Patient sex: F
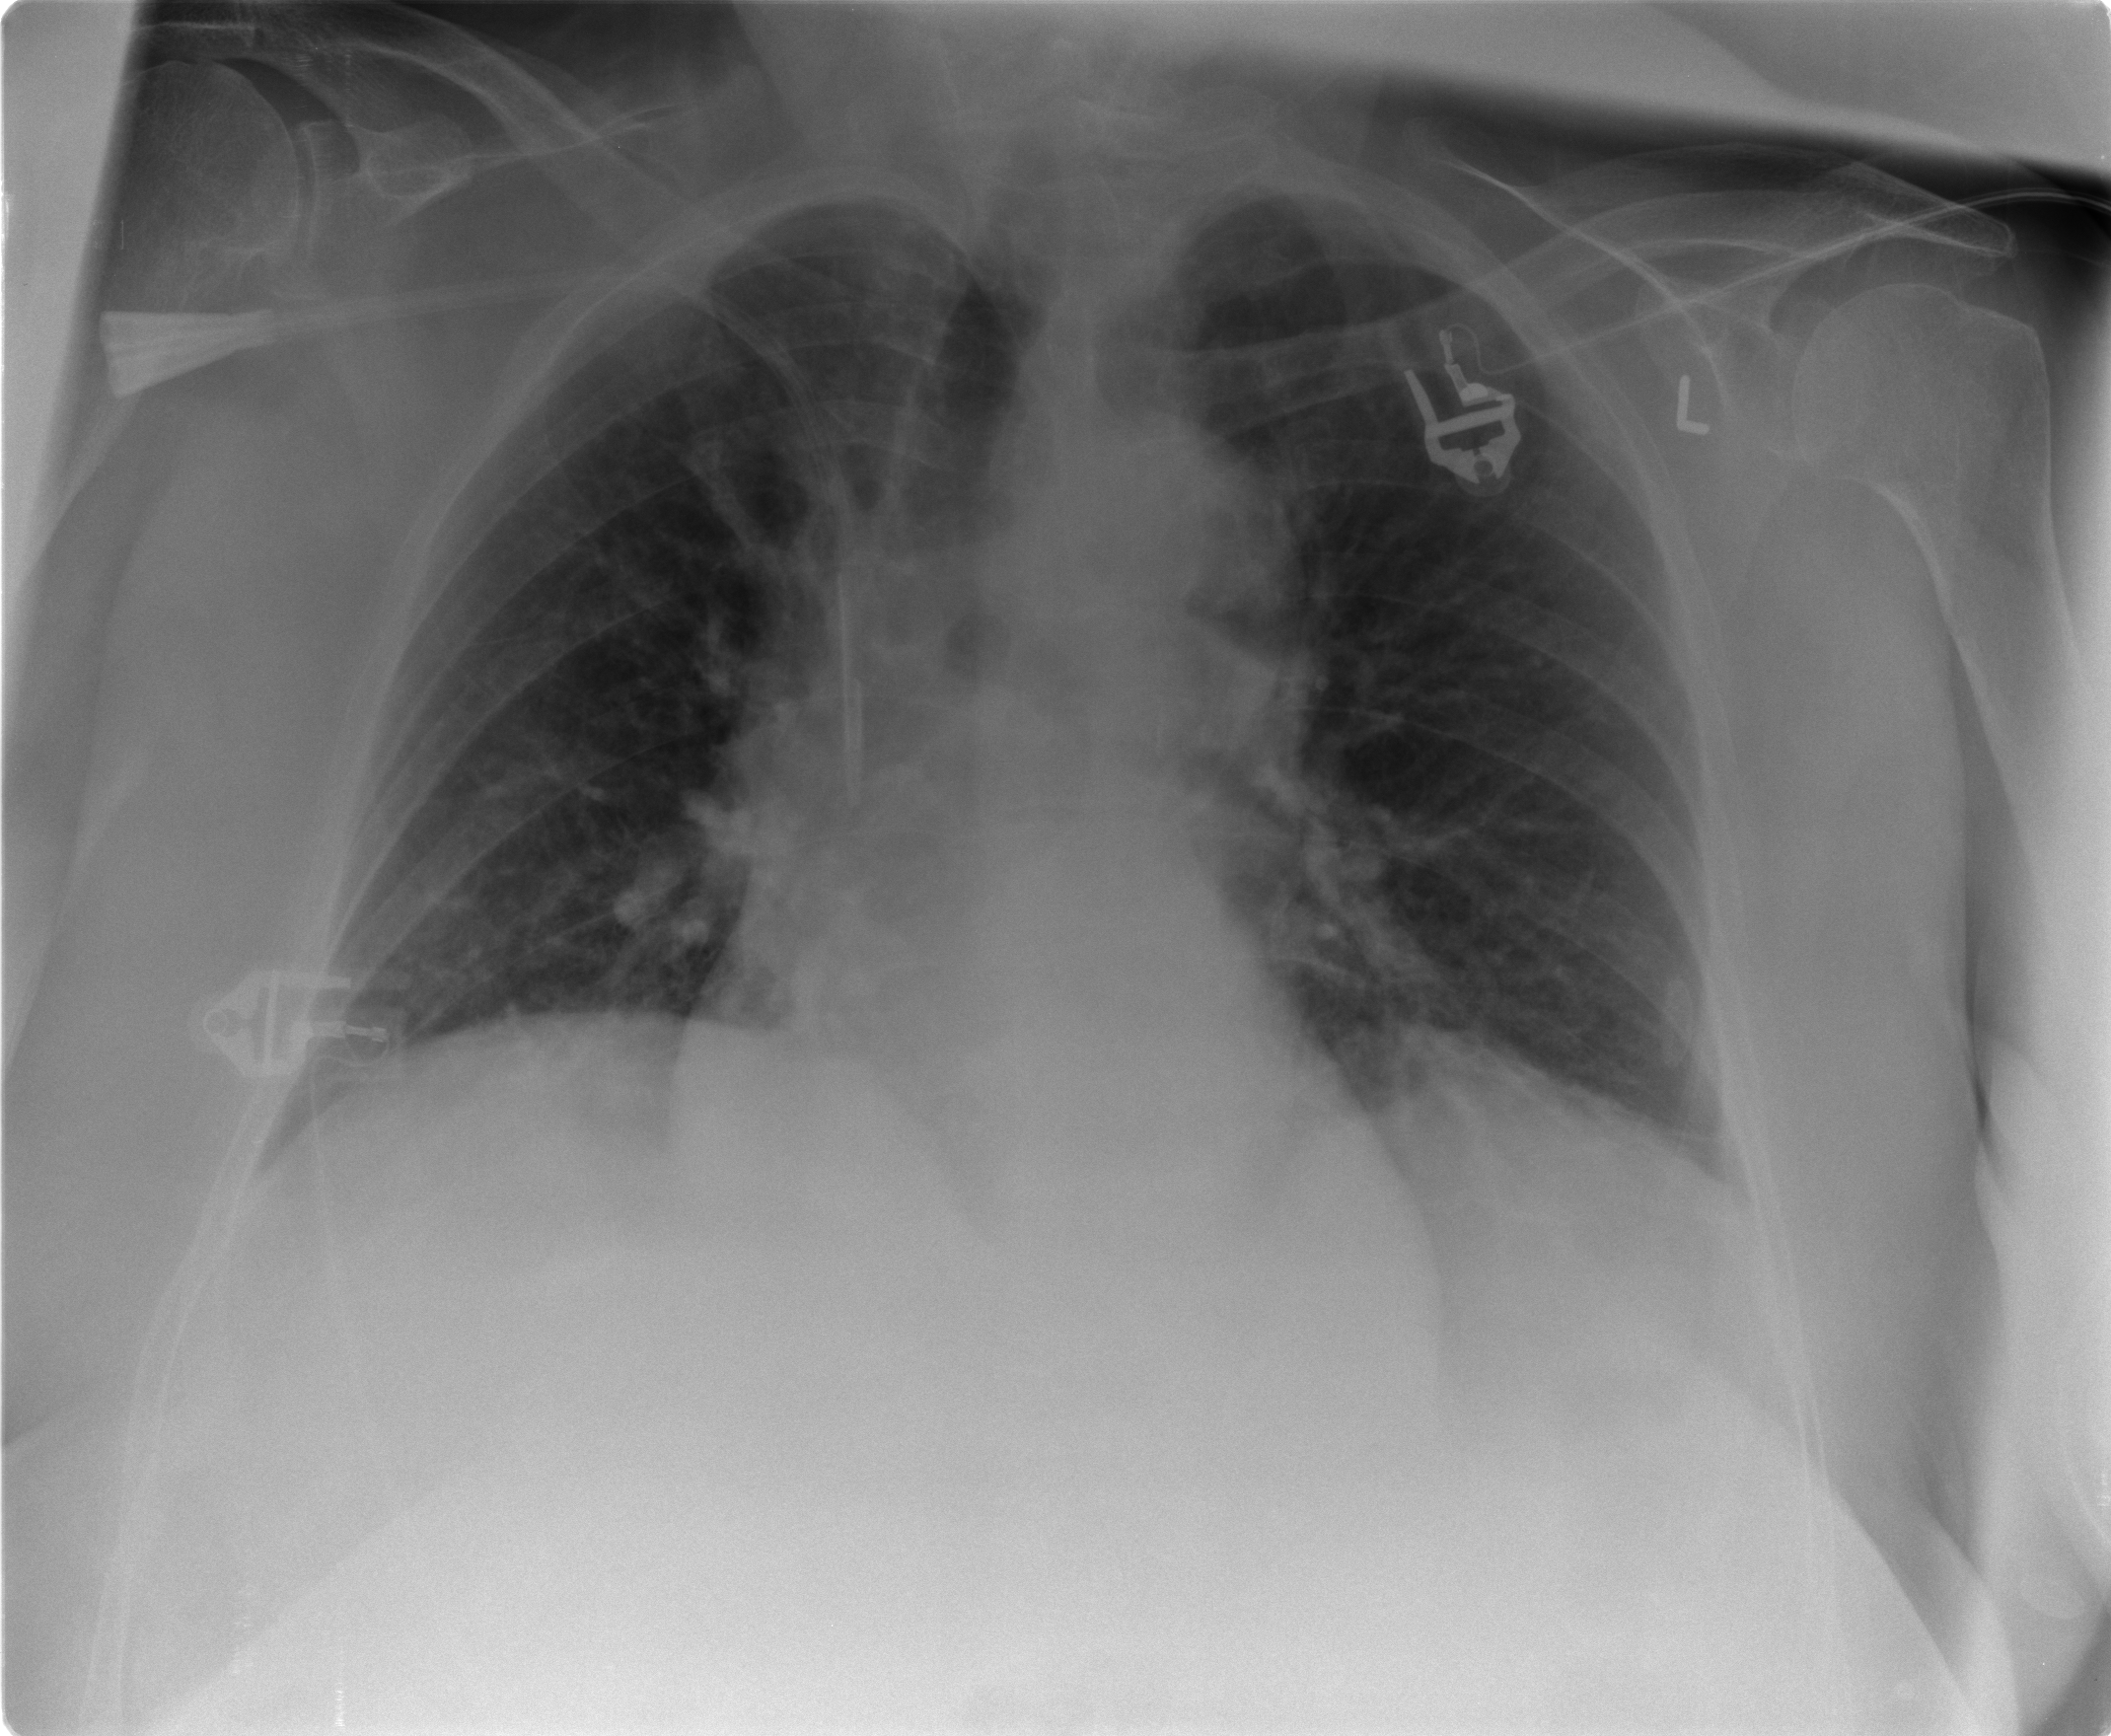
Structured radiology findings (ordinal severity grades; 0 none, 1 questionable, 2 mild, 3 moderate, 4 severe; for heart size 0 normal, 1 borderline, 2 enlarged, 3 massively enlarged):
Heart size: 0
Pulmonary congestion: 0
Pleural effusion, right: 0
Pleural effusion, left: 0
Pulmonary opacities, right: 0
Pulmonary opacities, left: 0
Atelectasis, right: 0
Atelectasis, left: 2